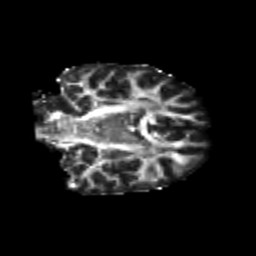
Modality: FA
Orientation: coronal
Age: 23
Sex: female
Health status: healthy
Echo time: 0.074 s